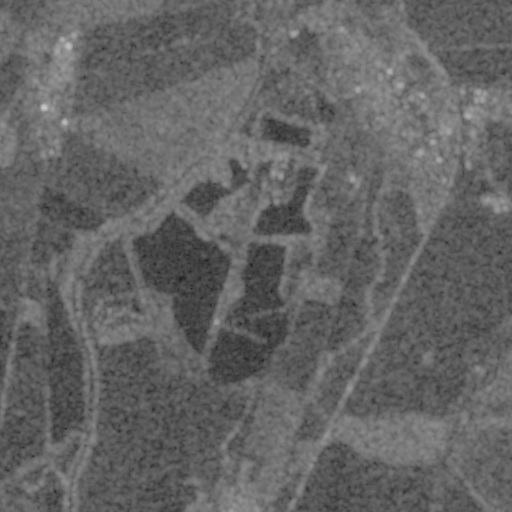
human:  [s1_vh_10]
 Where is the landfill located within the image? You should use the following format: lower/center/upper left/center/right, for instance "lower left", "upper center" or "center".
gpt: The landfill is located in the center left of the image.
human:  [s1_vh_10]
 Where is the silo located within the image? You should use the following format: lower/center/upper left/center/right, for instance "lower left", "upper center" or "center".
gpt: The silo is located in the upper right of the image.
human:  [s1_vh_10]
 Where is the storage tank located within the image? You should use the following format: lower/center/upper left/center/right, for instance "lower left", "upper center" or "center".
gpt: The storage tank is located in the center left of the image.
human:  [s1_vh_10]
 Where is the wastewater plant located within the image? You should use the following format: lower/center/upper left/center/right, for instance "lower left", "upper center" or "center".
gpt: The wastewater plant is located in the center left of the image.
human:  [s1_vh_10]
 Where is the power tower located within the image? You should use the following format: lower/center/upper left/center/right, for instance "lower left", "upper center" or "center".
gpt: There is no power tower in the image.

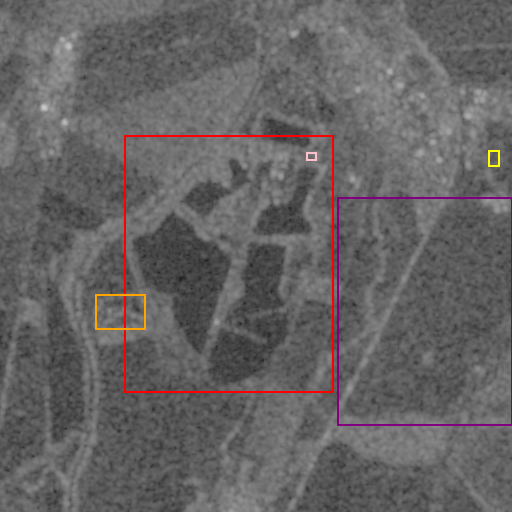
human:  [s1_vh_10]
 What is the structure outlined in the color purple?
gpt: The structure outlined in purple is a crop field.
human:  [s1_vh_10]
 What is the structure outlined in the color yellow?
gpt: The structure outlined in yellow is a park.
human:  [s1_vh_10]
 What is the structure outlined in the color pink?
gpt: The structure outlined in pink is a parking lot.
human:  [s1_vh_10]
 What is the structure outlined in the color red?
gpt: The structure outlined in red is a quarry.
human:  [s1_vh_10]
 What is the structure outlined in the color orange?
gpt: The structure outlined in orange is a wastewater plant.
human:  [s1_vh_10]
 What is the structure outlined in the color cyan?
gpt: There is no cyan outline.